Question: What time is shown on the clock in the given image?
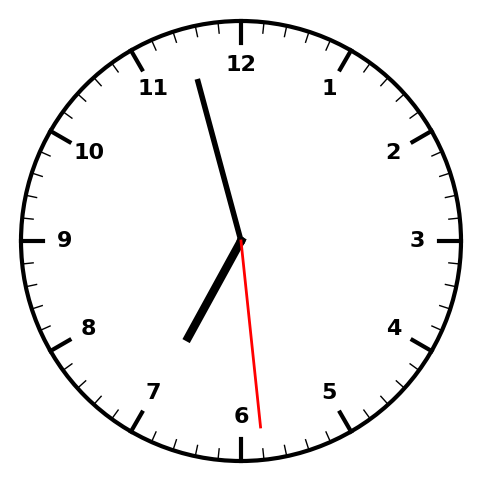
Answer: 06:57:29